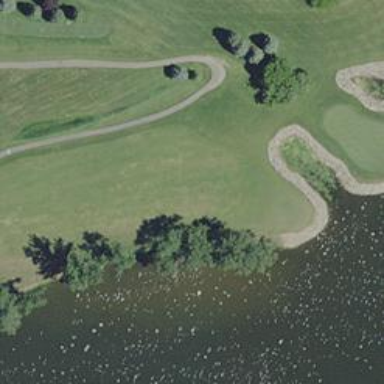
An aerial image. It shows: View of golf hole.